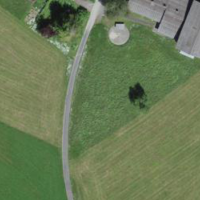
EUNIS habitat code: 52
Species observed at this site:
Convallaria majalis
Papaver rhoeas